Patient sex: M
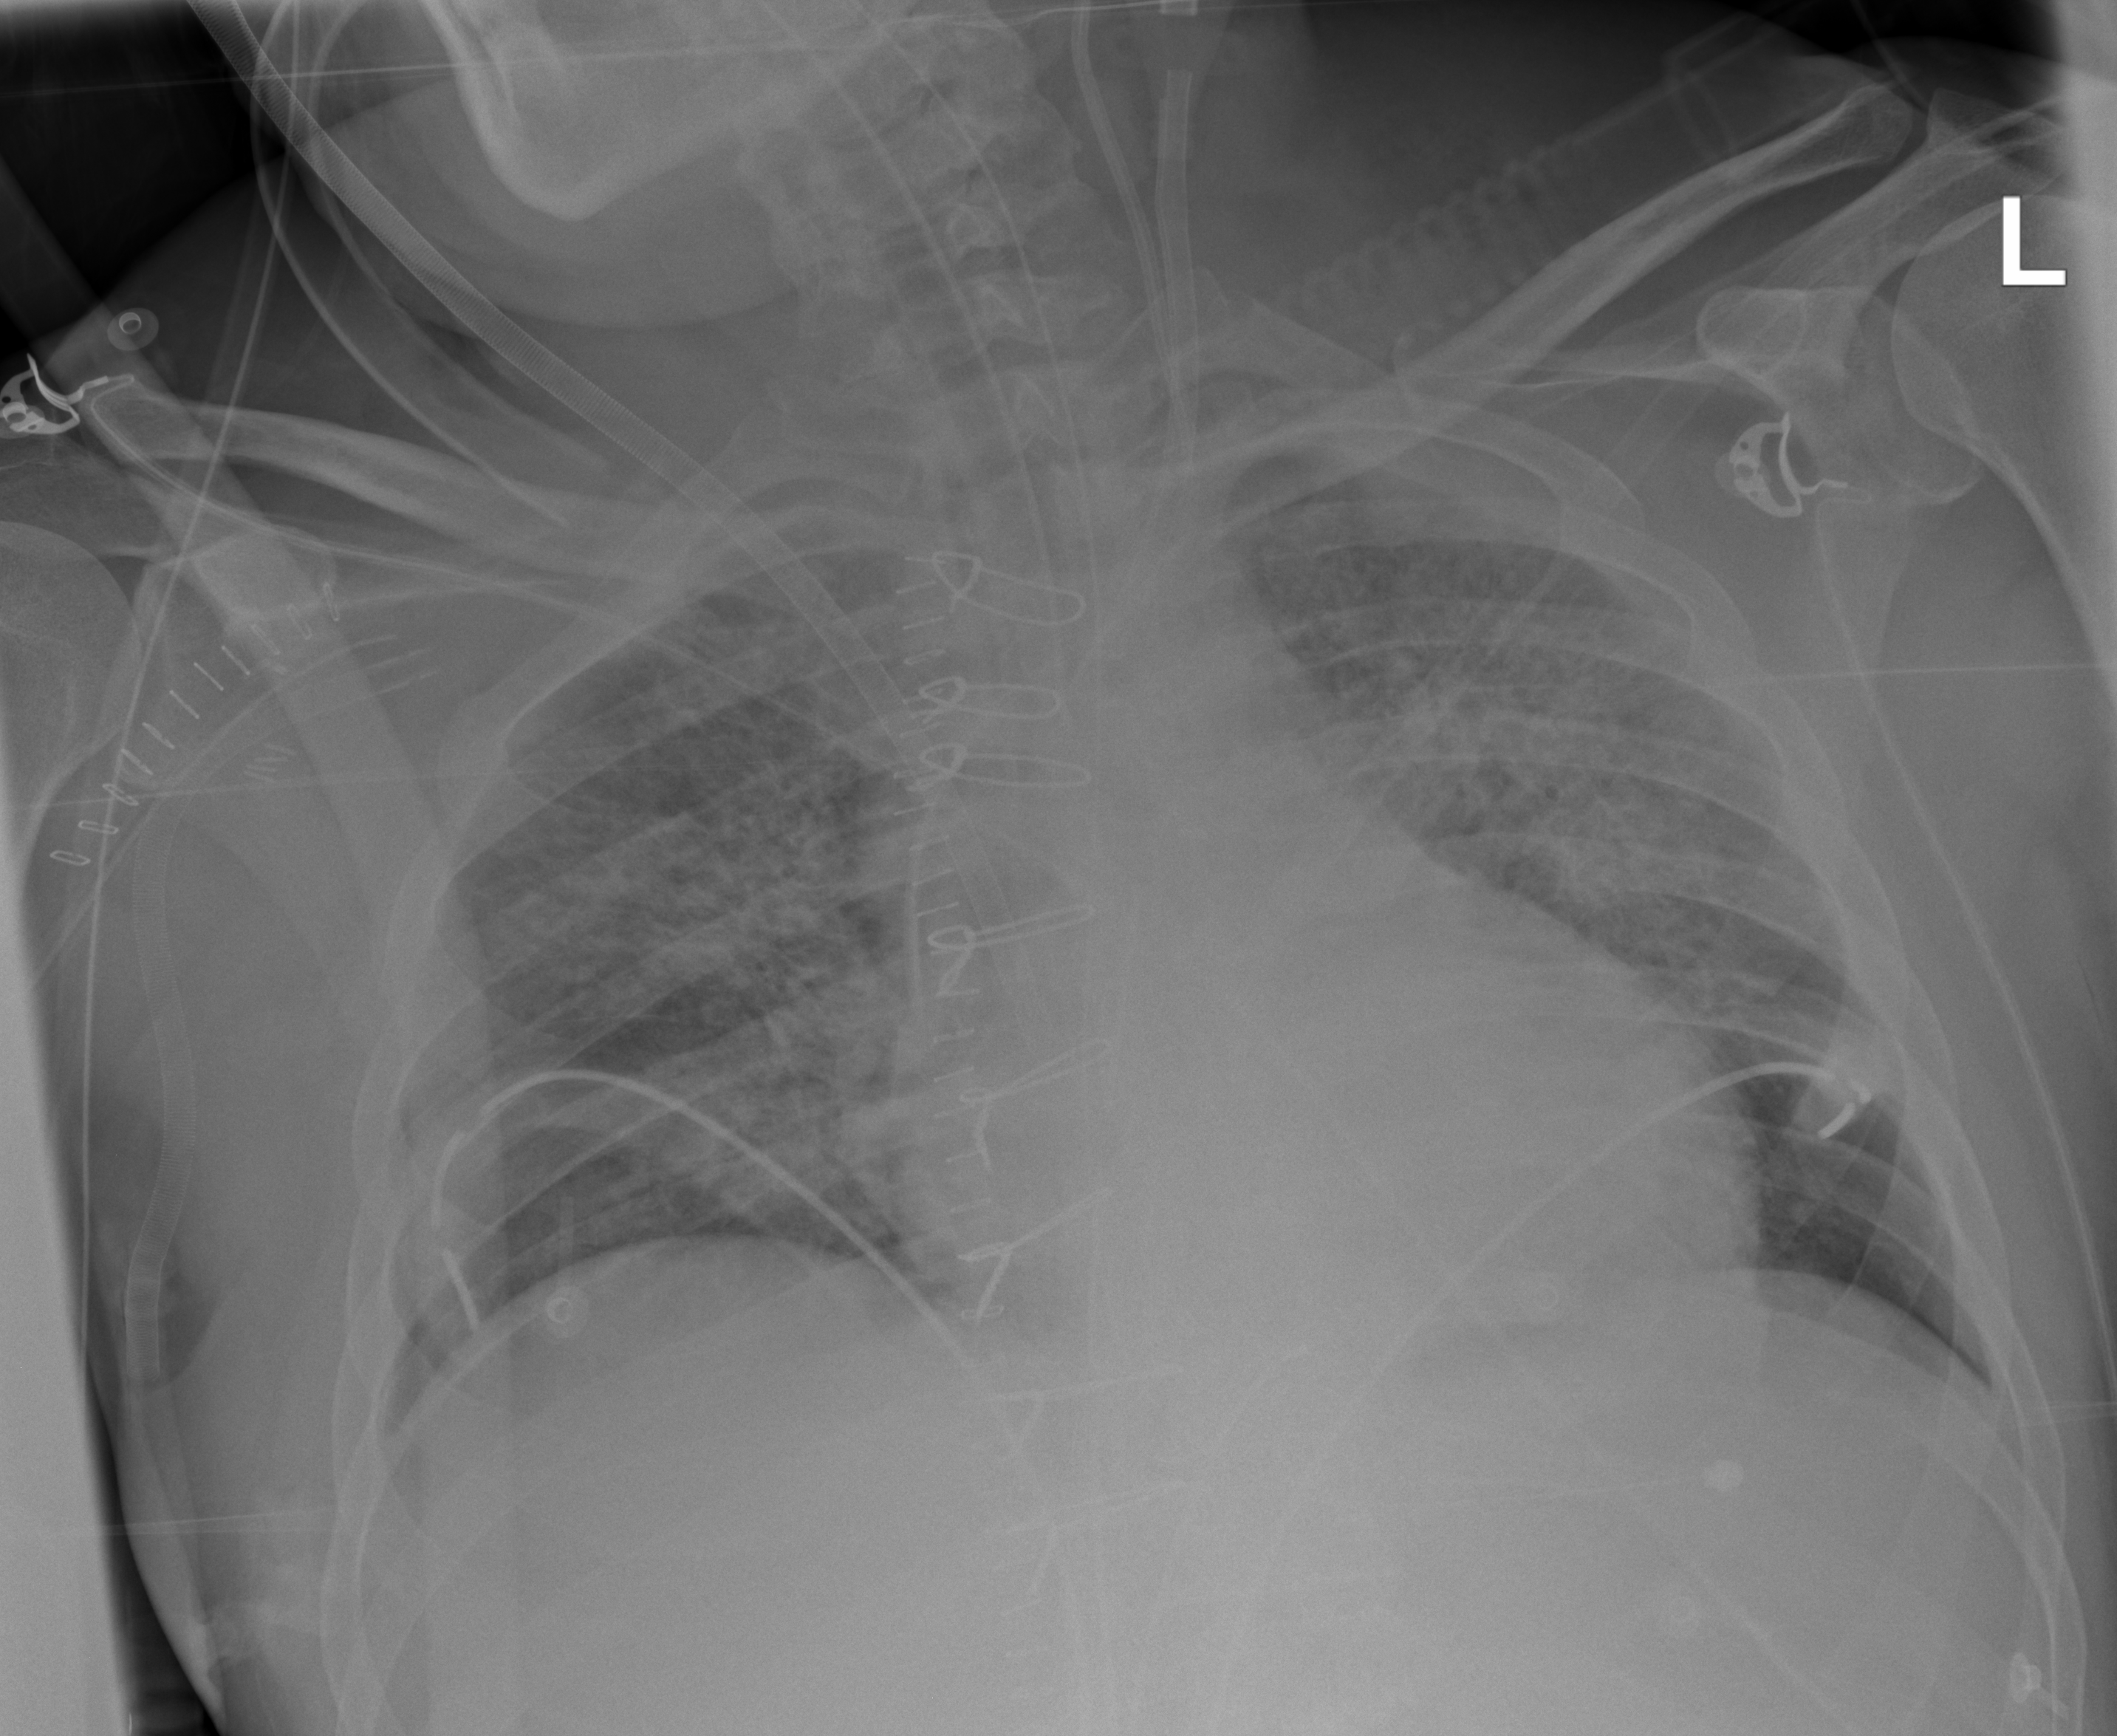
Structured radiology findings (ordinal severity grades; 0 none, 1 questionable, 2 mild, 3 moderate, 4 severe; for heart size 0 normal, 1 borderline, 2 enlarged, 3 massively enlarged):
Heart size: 2
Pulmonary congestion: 0
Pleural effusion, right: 2
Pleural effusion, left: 2
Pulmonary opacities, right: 3
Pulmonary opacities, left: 3
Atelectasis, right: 2
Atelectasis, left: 2